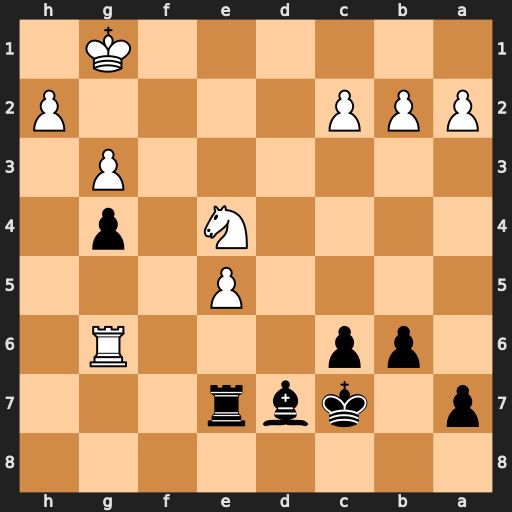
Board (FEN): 8/p1kbr3/1pp3R1/4P3/4N1p1/6P1/PPP4P/6K1
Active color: b
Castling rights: -
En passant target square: -
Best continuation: Bf5 Rg5 Bxe4